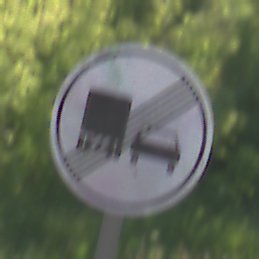
Verkehrszeichen: EndeUeberholverbotKraftfahrzeuge
Umgebung: Outdoor, Nature
Tageszeit: MorningAfternoon
Wetter: Clear
Licht: Natural
Jahreszeit: NotSpecified
Kontrast: HighContrast